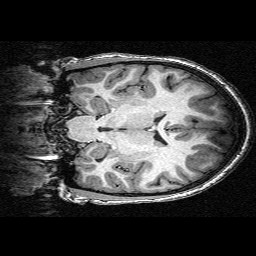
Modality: T1w
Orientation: coronal
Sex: female
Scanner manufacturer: siemens
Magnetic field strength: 3 T
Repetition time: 2.3 s
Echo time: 0.00336 s